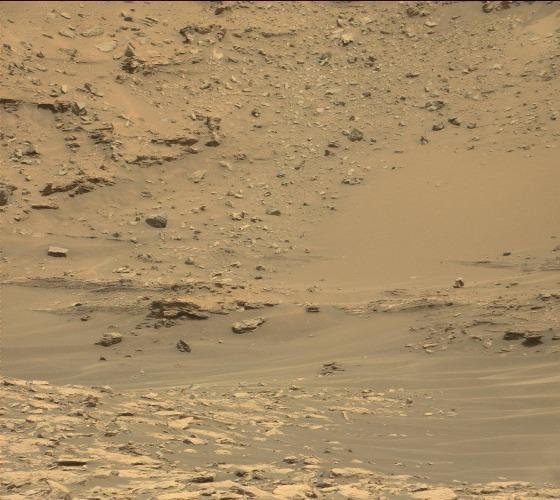
Terrain classes present: Bedrock, Gravel / Sand / Soil, Rock, Shadow